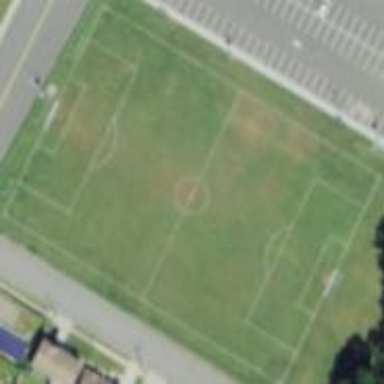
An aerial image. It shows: Soccer pitch designated for leisure and sports activities.